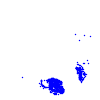
Particle: electron